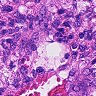
Metastatic tissue present: yes